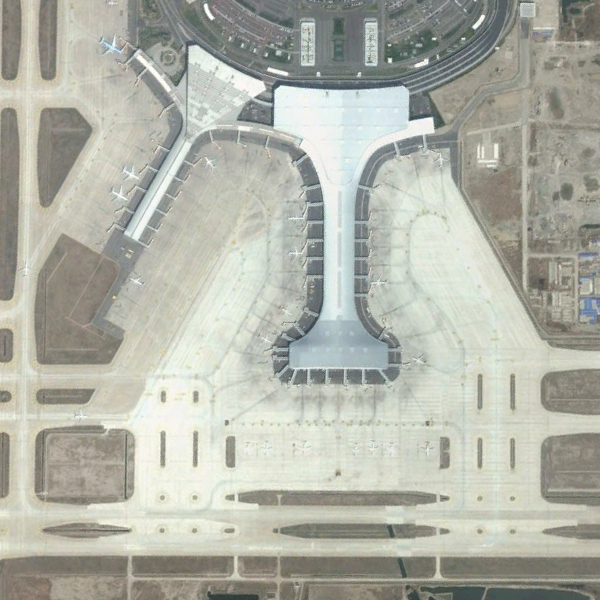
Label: Airport